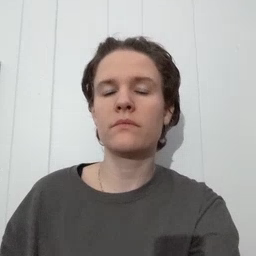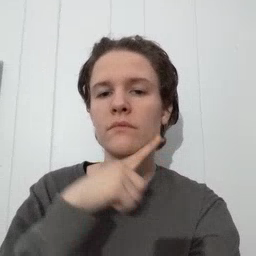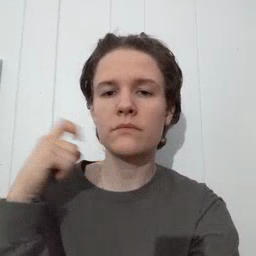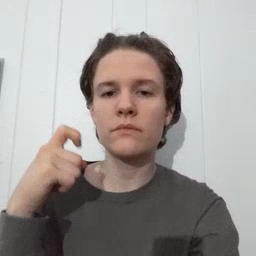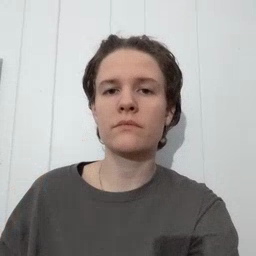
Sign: dry